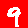
Digit: 9